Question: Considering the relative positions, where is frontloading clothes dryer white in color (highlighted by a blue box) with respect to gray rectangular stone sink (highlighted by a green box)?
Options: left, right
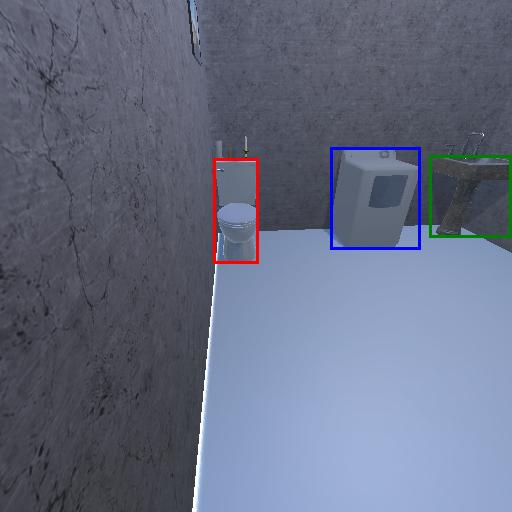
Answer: left